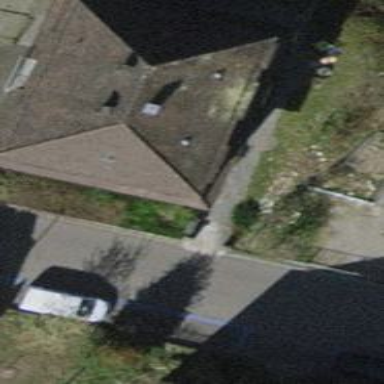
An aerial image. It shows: Residential building with mansard roof.